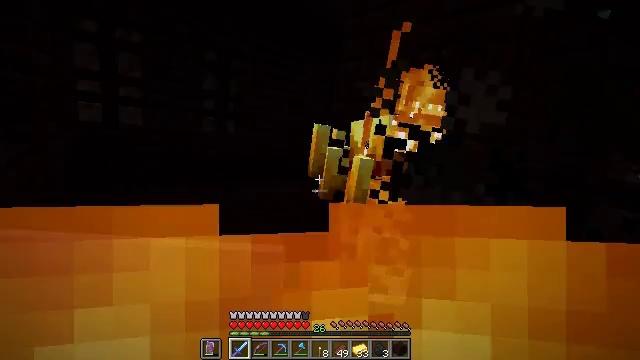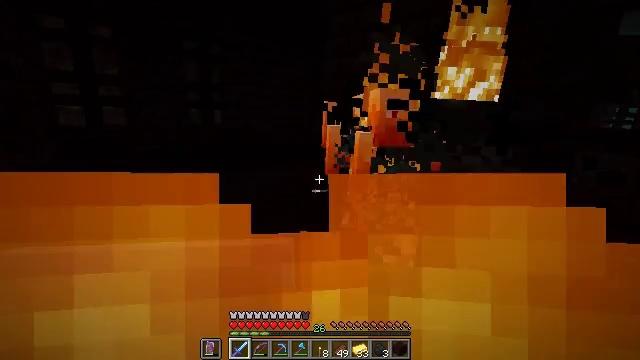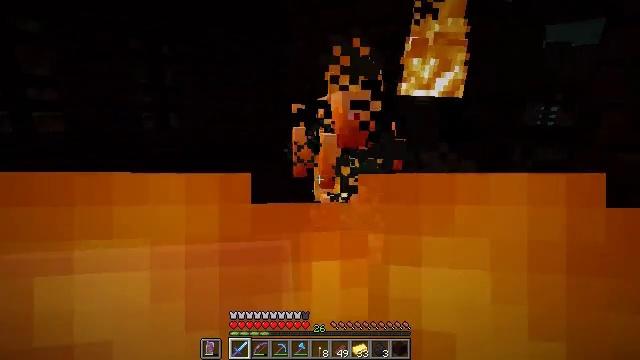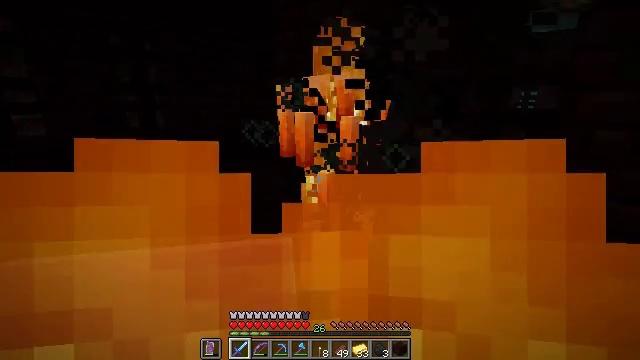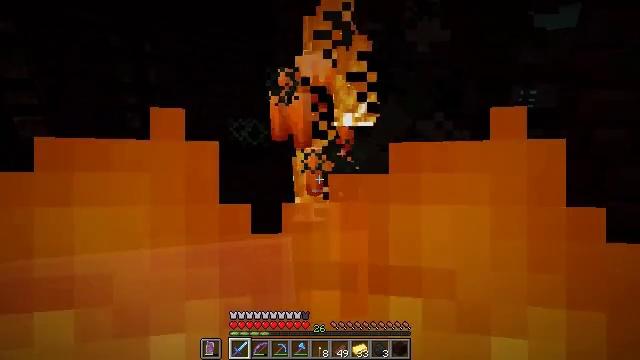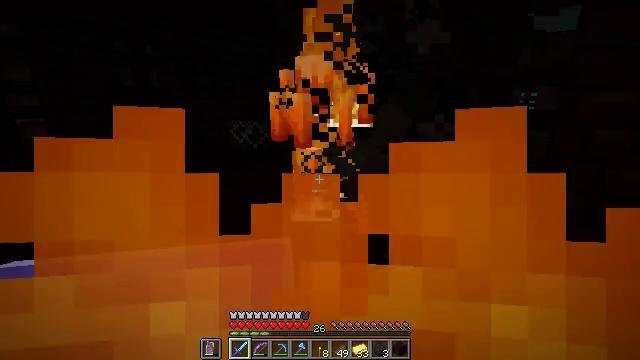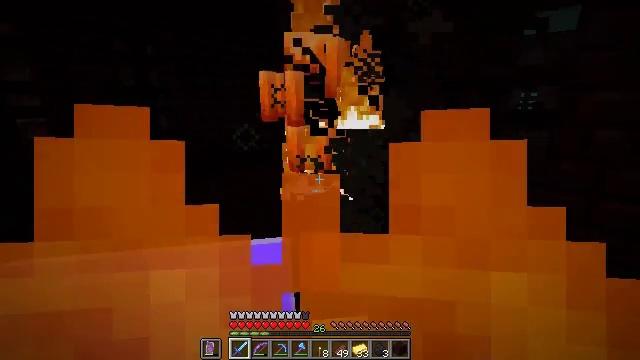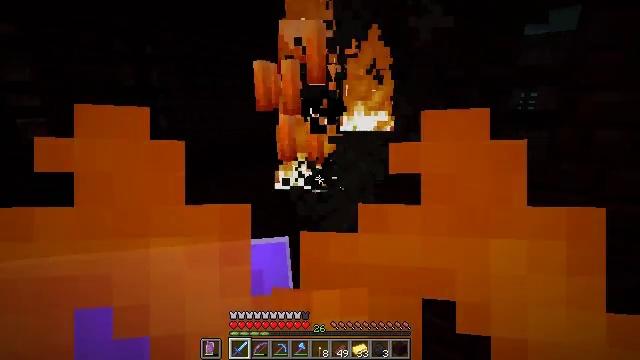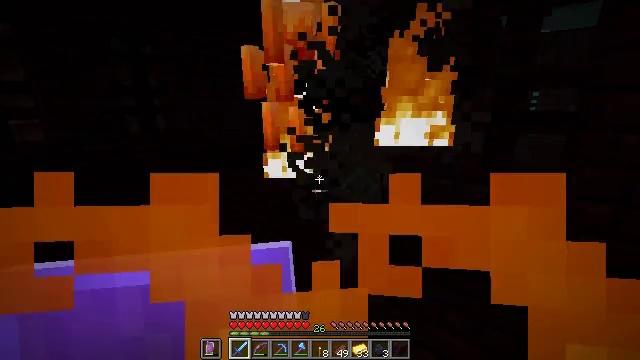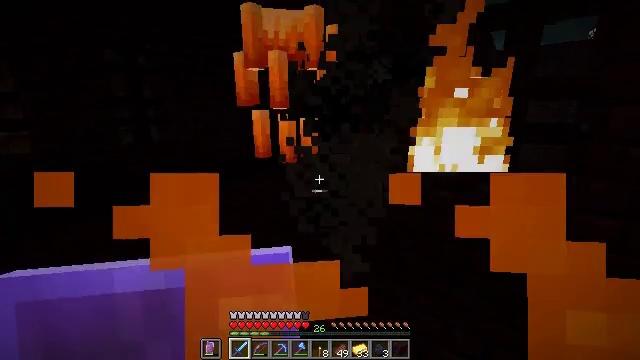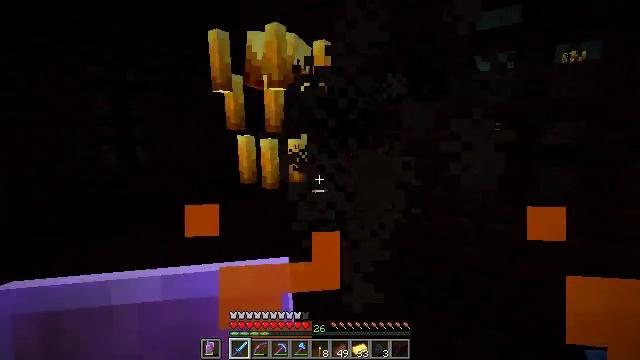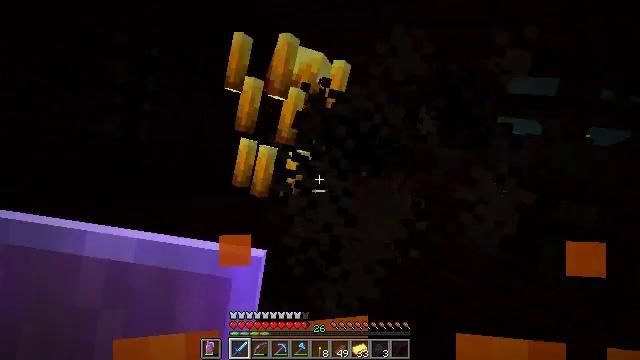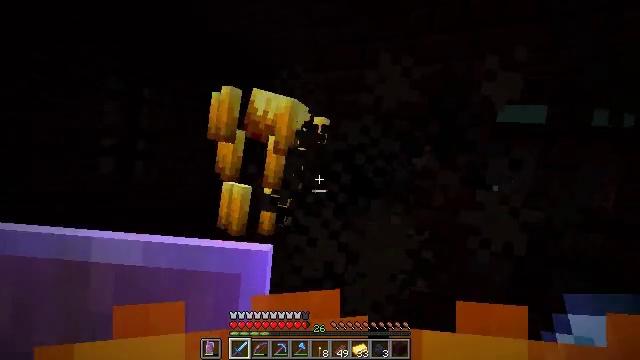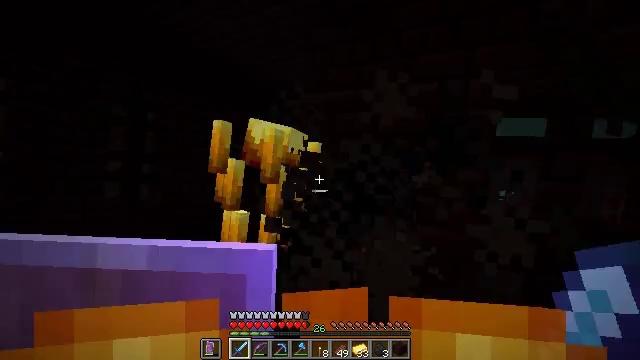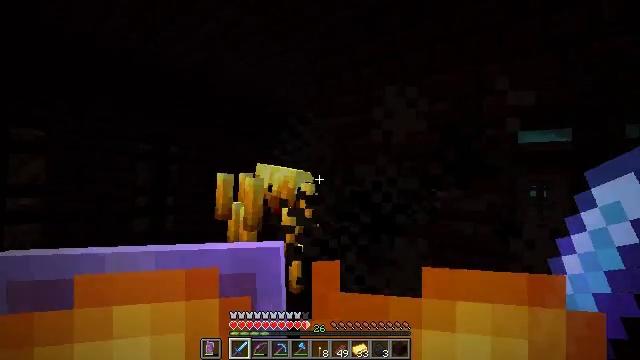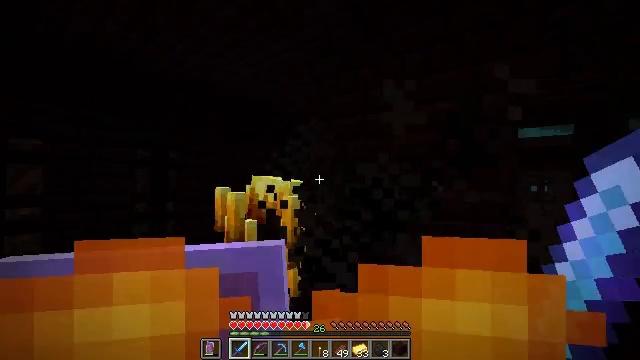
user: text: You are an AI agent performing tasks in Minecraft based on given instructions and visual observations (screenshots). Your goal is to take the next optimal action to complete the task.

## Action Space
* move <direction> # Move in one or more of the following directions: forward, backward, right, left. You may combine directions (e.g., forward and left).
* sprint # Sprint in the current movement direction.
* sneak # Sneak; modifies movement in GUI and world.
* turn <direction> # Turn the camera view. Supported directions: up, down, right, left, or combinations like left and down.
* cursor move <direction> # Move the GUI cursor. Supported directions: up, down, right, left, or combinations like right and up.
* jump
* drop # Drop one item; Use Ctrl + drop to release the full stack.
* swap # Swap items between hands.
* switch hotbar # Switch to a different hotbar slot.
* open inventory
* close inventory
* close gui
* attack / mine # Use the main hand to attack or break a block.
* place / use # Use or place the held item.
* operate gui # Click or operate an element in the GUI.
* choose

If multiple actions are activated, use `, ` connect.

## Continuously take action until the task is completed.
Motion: motion action
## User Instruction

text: Hunt a blaze.
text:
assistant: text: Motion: move left, turn right and down, attack / mine
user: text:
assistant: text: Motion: turn right, attack / mine
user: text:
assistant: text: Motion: turn right and down, attack / mine
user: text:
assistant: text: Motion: attack / mine
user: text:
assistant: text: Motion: attack / mine
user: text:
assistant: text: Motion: attack / mine
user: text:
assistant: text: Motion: move forward, attack / mine
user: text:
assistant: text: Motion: move forward and move left
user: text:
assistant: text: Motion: move forward and move left, turn right and up
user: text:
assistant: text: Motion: move forward and move left, turn right and up
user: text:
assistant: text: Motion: move forward and move left, turn up
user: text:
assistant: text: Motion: move forward and move left, turn up
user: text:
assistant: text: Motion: move forward and move left, turn left and up
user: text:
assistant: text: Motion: move forward and move left, turn left and up
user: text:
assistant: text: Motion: move forward and move left, attack / mine
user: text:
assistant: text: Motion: move forward and move left, attack / mine
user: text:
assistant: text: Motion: move forward and move left, turn left and down, attack / mine
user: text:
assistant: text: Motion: move forward and move left, turn down, attack / mine
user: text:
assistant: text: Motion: turn down, attack / mine
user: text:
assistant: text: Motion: turn left and down, attack / mine
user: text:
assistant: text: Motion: attack / mine
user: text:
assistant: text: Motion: turn left, attack / mine
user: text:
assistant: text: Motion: turn left and down, attack / mine
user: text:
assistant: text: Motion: turn left, attack / mine
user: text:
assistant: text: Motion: no_op
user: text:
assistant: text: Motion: move forward, turn up
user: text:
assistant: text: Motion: move forward, turn right and up
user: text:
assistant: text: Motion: move forward, turn right and up
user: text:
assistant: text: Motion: move forward, turn up
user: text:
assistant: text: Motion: move forward, turn right and up